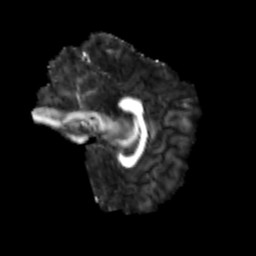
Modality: FA
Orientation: sagittal
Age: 25
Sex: female
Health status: healthy
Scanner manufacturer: siemens
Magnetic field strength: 3 T
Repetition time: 3.6 s
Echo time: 0.092 s